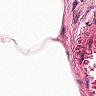
Metastatic tissue present: no